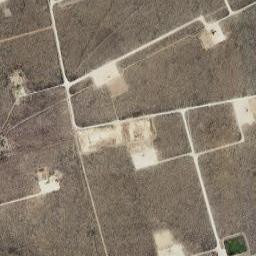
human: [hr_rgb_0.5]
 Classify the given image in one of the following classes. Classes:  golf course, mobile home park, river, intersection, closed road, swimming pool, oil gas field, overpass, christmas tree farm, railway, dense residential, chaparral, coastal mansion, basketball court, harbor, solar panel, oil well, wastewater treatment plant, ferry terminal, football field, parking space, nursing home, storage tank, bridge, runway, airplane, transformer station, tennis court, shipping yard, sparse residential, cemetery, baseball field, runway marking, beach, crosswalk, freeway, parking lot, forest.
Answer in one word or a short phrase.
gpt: oil gas field